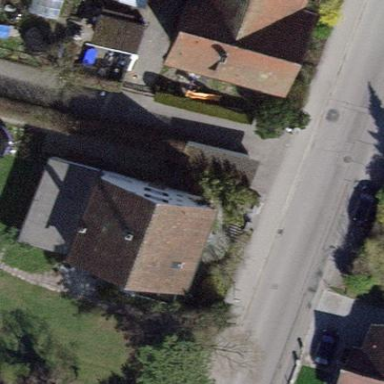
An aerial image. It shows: Detached building.